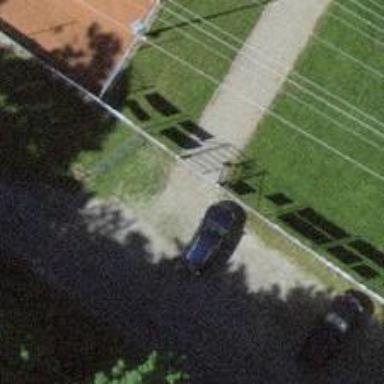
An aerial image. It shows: Gate.